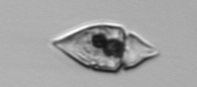
Label: Amphidinium